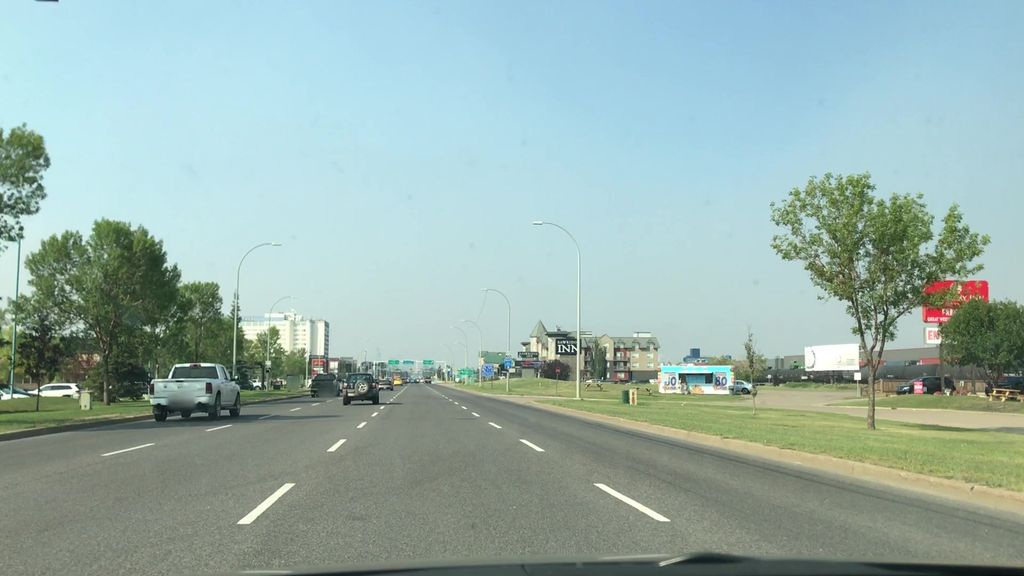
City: edmonton